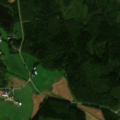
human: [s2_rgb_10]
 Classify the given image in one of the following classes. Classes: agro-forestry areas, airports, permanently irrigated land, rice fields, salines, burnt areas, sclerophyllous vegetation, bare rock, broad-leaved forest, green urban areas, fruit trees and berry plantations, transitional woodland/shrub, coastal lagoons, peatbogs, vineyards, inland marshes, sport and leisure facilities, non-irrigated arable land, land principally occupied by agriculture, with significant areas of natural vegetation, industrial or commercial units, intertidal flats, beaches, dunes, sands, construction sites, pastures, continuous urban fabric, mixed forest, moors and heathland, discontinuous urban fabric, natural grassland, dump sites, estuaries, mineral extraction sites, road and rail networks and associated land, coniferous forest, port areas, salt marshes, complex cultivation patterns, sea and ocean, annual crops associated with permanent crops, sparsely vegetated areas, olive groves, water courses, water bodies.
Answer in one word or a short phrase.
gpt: land principally occupied by agriculture, with significant areas of natural vegetation, coniferous forest, mixed forest, transitional woodland/shrub, water bodies